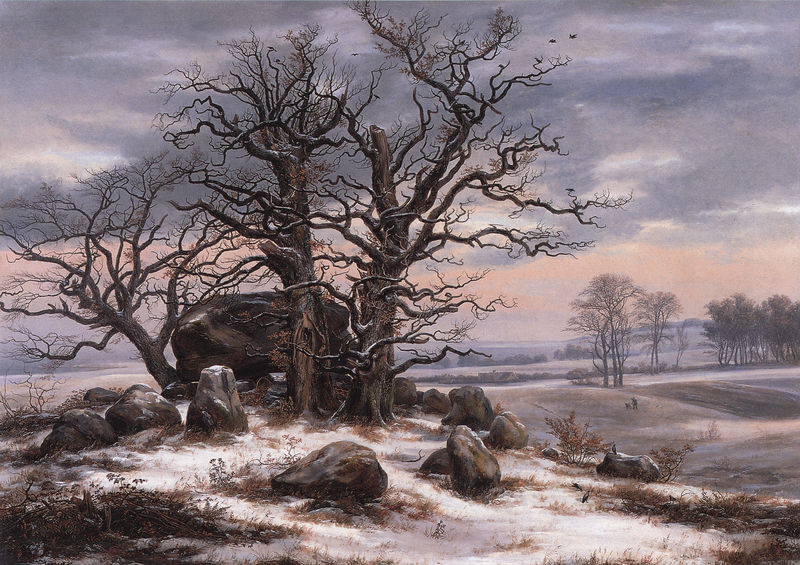
Titel: Hünengrab im Winter
Künstler: Johan Christian Clausen Dahl
Standort: Leipzig
Institution: Museum der Bildenden Künste
Schlagwörter: baum, blau, dunkel, felsen, gemälde, gestein, himmel, laub, mann, schatten, vogel, weiß, wolken, baumstämme, bäume, landschaft, menschen, äste, abend, blumen, braun, grau, hell, licht, schwarz, zeichnung, ölbild, eis, gras, hund, rot, schnee, tier, weg, wiese, malerei, mensch, stein, steine, tod, ast, baumstamm, dämmerung, einsamkeit, feld, felder, gräser, horizont, hügel, kalt, natur, norden, sonnenaufgang, stamm, vögel, weide, zweige, einsam, sonne, wiesen, boden, dunkelheit, pflanzen, rosa, wald, düster, fels, leere, verlassen, allee, dunst, nebel, sonnenuntergang, kahl, monochrom, geröll, herbst, winter, idylle, friedrich, romantik, querformat, stämme, turner, untergang, woken, abendrot, steppe, foto, ruine, vergänglichkeit, dürr, findlinge, kälte, zweig, halt, landschaftsbild, grab, lanschaft, karg, geäst, wanderer, eiche, winterlandschaft, knorrig, frost, gestrüpp, caspar david friedrich, eichen, david, steingrab, krähen, zugvögel, findling, gestrüp, karf, und, gefroren, stin, eisig, mäume, caspar, krähe, schneedecke, kahle bäume, dahl, trostlosigkeit, hunt, caspar david, monolith, wakd, caspar david fridrich, felsbrocen, hügelgrab, hühnengrab, niederrhein, romantiks, winterabend, hünengrab, bewälkt